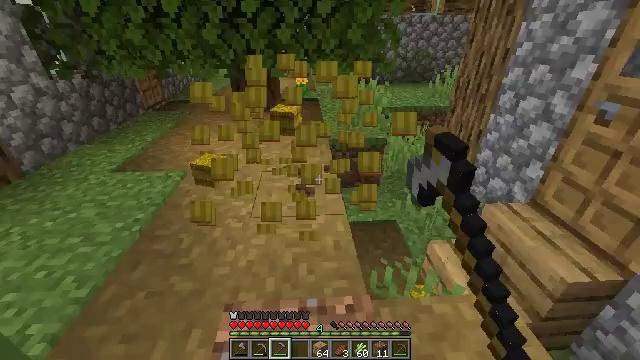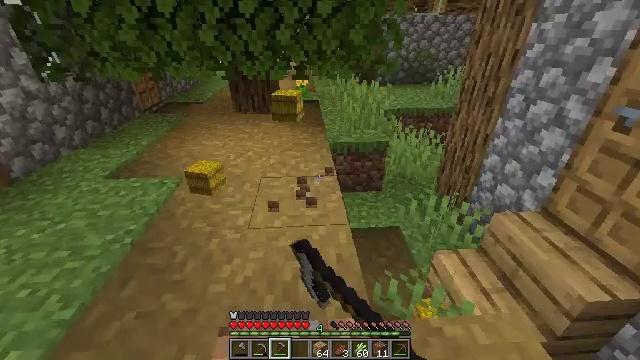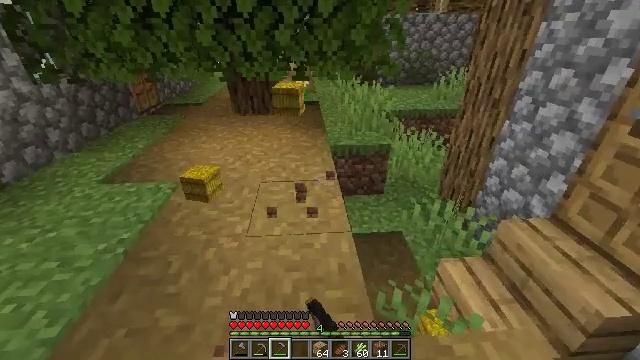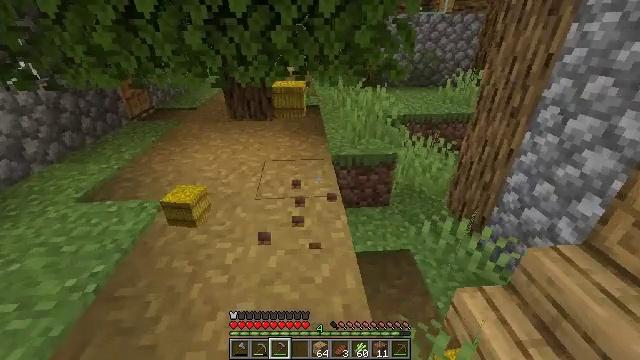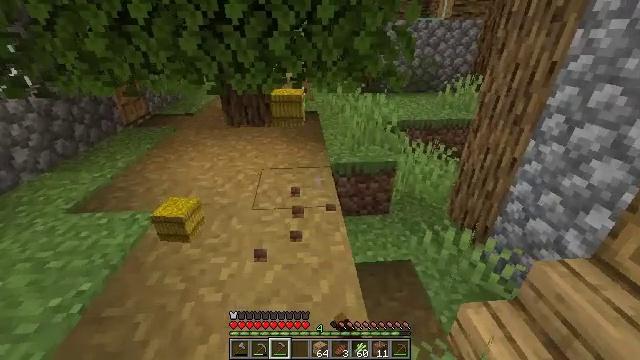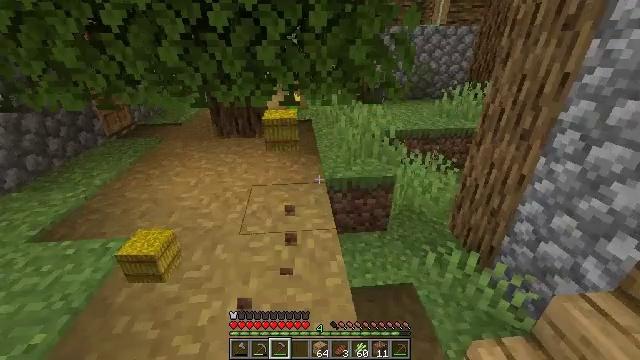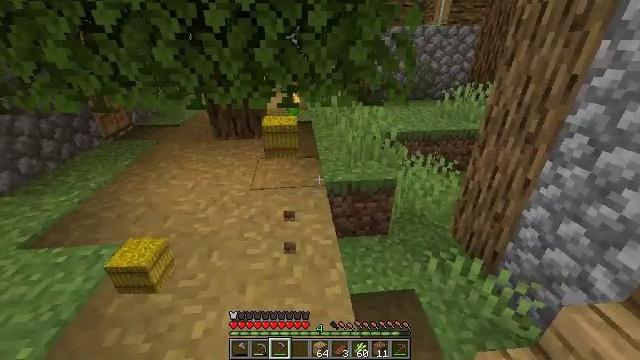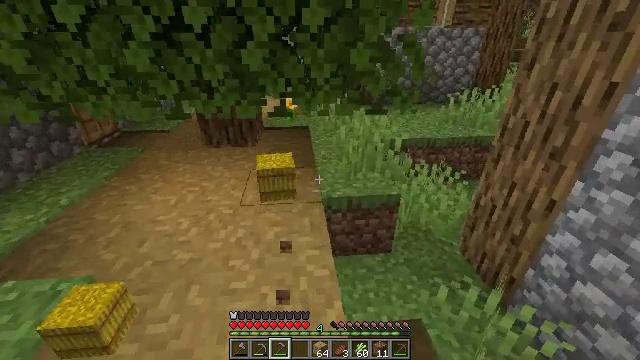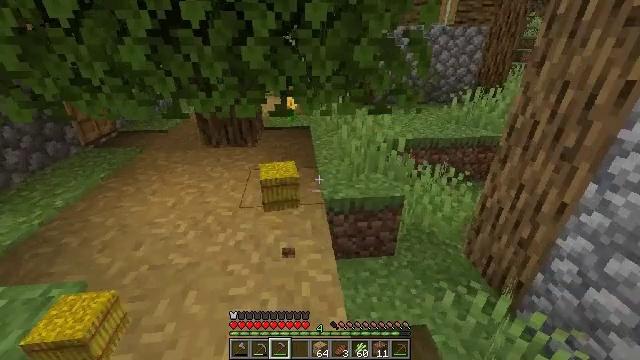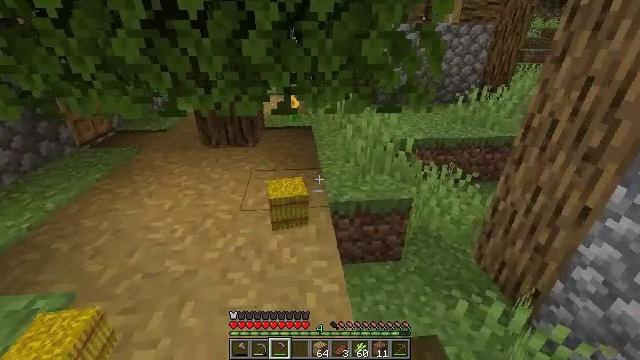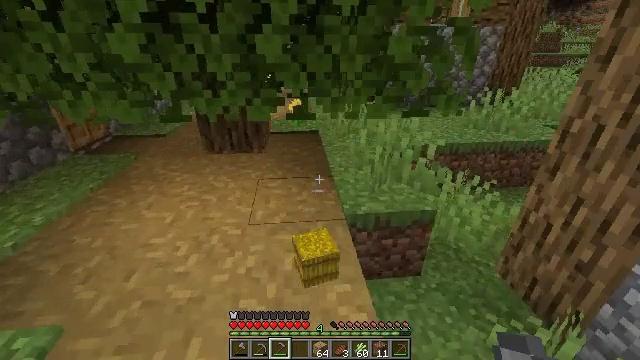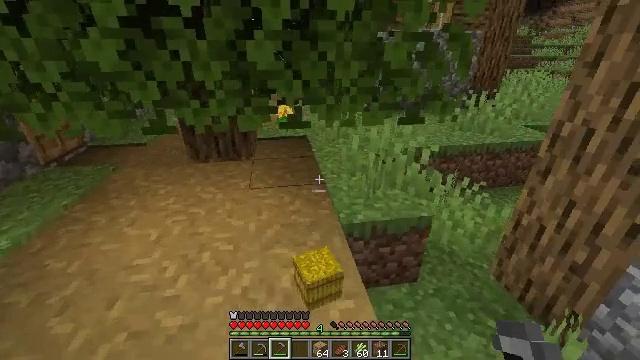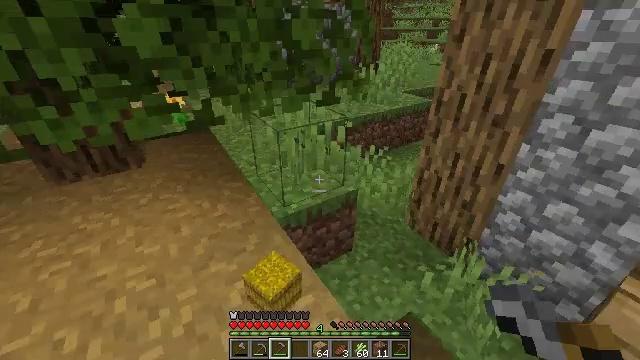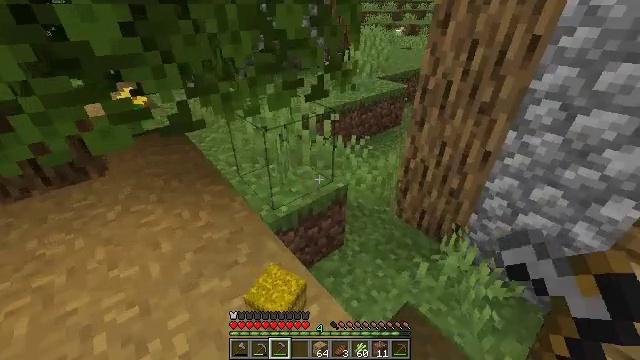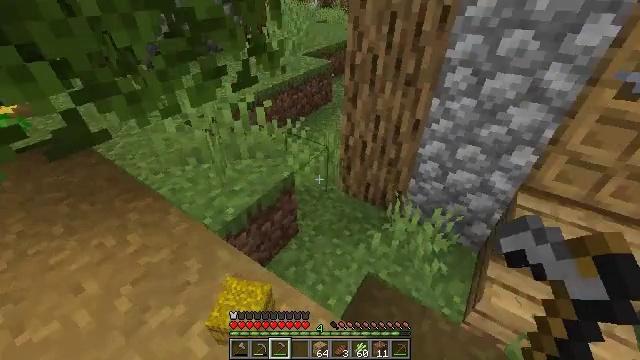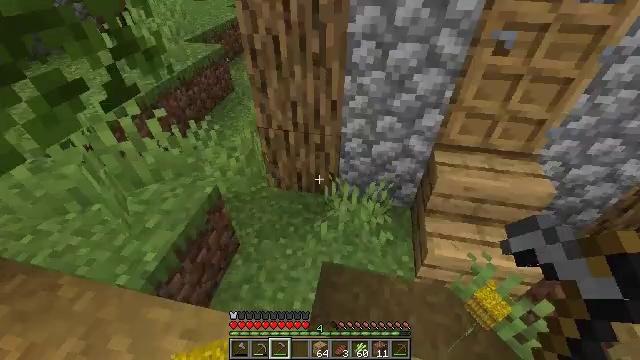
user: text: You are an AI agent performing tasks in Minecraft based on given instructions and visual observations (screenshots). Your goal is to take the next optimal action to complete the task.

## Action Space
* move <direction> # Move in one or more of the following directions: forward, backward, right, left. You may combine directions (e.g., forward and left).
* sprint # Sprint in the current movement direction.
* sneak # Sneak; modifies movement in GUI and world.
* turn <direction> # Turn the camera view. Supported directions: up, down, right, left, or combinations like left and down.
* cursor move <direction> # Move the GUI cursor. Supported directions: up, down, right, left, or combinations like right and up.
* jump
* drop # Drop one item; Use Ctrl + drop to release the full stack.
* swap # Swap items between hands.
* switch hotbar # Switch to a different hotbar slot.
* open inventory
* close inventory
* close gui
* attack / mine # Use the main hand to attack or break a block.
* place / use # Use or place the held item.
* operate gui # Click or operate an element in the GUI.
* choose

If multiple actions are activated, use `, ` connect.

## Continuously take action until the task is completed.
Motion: motion action
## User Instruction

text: Mine oak leaves.
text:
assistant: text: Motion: move forward, attack / mine
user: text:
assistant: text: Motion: move forward, attack / mine
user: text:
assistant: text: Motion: move forward, attack / mine
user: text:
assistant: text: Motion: move forward
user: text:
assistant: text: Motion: move forward, turn right and up
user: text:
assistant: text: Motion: move forward
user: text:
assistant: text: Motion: move forward
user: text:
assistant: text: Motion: move forward and move left
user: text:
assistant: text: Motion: move forward and move left
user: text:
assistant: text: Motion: move forward and move left
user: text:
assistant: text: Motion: move forward and move left, turn right
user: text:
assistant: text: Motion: move forward and move left, turn right and down
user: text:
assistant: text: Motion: move forward, turn right and down
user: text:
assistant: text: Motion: move forward, turn right and down
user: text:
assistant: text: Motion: move forward, turn right and down
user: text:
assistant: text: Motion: move forward, turn right and down
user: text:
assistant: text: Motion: move forward, turn right
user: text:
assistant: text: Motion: move forward and move right, turn right
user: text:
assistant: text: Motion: move forward and move right, turn right and up
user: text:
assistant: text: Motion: move forward and move right, turn left and up
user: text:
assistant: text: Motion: move forward and move right
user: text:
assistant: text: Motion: move forward, turn left
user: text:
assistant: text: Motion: move forward, turn left and up
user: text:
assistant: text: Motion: move forward, turn left and up
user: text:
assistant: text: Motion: move forward, turn left and up
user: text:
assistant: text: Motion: move forward, turn left and up
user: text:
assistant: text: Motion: move forward, turn left and up
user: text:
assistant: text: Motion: move forward, turn left and up
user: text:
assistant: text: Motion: move forward, turn left and up, use / place
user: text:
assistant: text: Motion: use / place